Question: # Problem
This is hard to explain, so please bear with me. I came across a curious scenario today that I solved, but I'm not sure why my solution works.
I created a group of selects and wrote a script that constrains you from selecting the same option more than once by removing the selected option from the other select lists.
However in , the option list was displaying the wrong option, but once selected it would display the right option.

## Re-create the error
In my first script you can get to this state by doing the following:
<URL>
1. In the first drop down choose 3
2. In the second drop down choose 1
3. In the first drop down choose 1 (should not be an available option)
4. Notice that the selected value is 2!
5. Notice that changing your selected value in the second drop down also produces different values than those presented.
6. Lastly, notice that the DOM is displaying the correct values
## Fix the error (magically)
Now for my fix which I found by random guess work...
<URL>
Creating my selects like this causes the strange behavior:
'''
var $S1 = $('<select class="question" />');
'''
Creating my selects like this corrects that behavior:
'''
var $S1 = $('<select />', {'class': 'question'});
'''
## Follow Up
- - <URL>-
Lastly, maybe I've just done something incredibly stupid, and in my hysteria have concocted some absurd conclusion. Please, , inform me if I have done so.
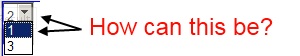
Answer: The difference between the two DOM objects is not a matter of data, but rather a matter of the order of operations when they are created.
When you use the inline of '$('<select class="blah" />')', the '<select>' element is created with the class already intact, and styled accordingly. When you use $('<select />', { 'class': 'blah' })', you perform 2 operations: 1) create the item, 2) set it's class.
This seems innocuous, but it actually forces the browser to do a redraw of the element upon application of the CSS class.
Now - in your scenario, the fact that this causes the specific issue that it does is pretty clearly a bug that applies to IE - but the fact that IE behave poorly obviously in no way prevents it from doing so.
Hope this sheds some light.